Question: I have a 'Button' that I want to style like a Holo-style spinner, i.e. underlined with a triangle in the bottom right corner - the built-in contacts app for example does that.

The easiest way is to create the button and style it as 'style="@android:style/Widget.Holo.Spinner"' - that gives me the visual result I want.
However, my app is meant to support Android 2.x, so I can't use native Holo styles. AppCompat has several spinner-related styles, like '@style/Widget.AppCompat.Spinner' and others, but they don't look the same - they just create a little triangle in the center at the right edge of the widget, and no underline.
I could fudge it by creating my own 9-patch background, but I can't imagine that this Holo spinner style is missing from v7's AppCompat. Is there a style I can use, or any other way to create the visual result I want without creating my own drawable resource?
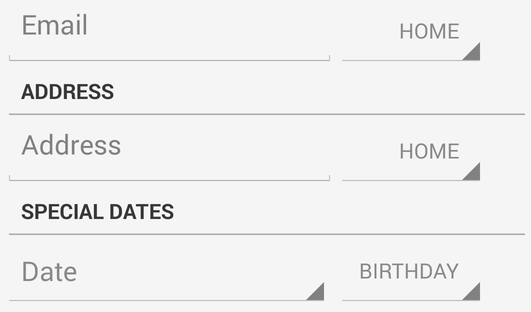
Answer: User "ozi" got me there, unfortunately his answer got deleted because it was just a link.
The trick is to use a custom attribute and override it with a v11-specific section. Here's the basic setup if you use themes:
In values/attr.xml:
'''
<declare-styleable name="MyApp">
<attr name="holoSpinnerStyle" format="reference" />
</declare-styleable>
'''
You create your Spinner-Button like this:
'''
<Button
style="?attr/holoSpinnerStyle"
/>
'''
And here's the key: You have different values in the theme depending on whether or not you have v11:
In values/themes.xml:
'''
<style name="MyTheme">
<item name="holoSpinnerStyle">@style/Widget.AppCompat.Spinner</item>
</style>
'''
In values-v11/themes.xml:
'''
<style name="MyTheme">
<item name="holoSpinnerStyle">@android:style/Widget.Holo.Light.Spinner</item>
</style>
'''
If you don't use themes, your setup is almost identical - you just use styles.xml, create a specific style for your button, and use that.
In pre-v11, this will create an old-style spinner, but that's actually good - a v11 spinner would look out of place in pre-v11 environment.